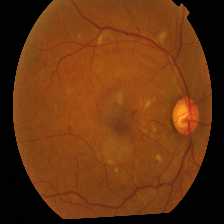
Diabetic retinopathy grade: Proliferative DR